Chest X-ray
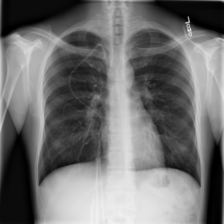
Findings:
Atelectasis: negative
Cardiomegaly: negative
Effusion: negative
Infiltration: negative
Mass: negative
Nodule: negative
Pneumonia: negative
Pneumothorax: negative
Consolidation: negative
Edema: negative
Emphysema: negative
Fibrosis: negative
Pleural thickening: negative
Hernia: negative